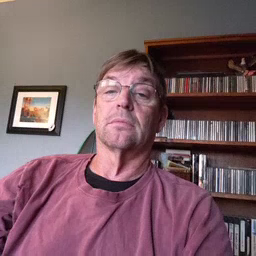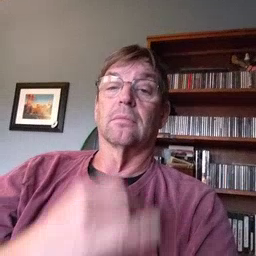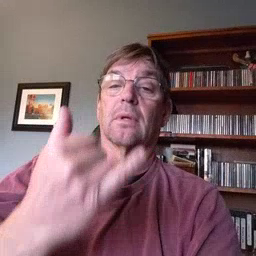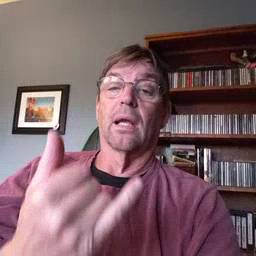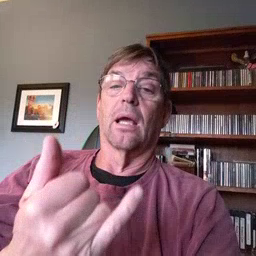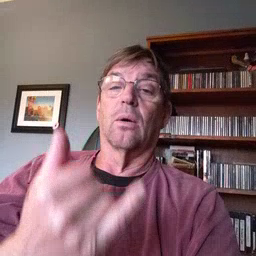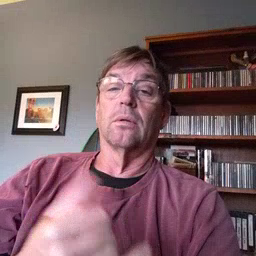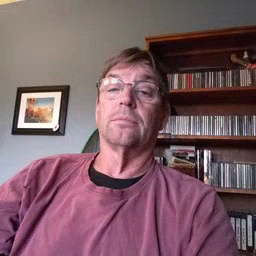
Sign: now